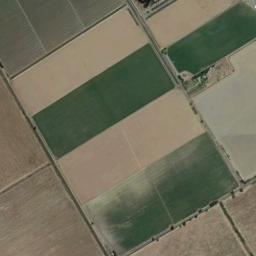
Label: rectangular_farmland